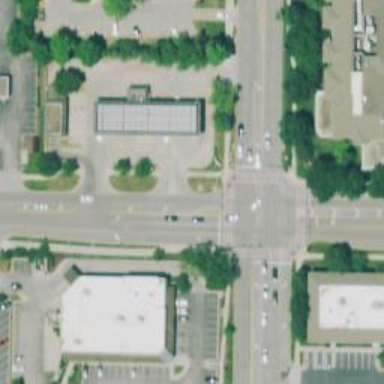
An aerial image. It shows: Solid crossing edge road marking.